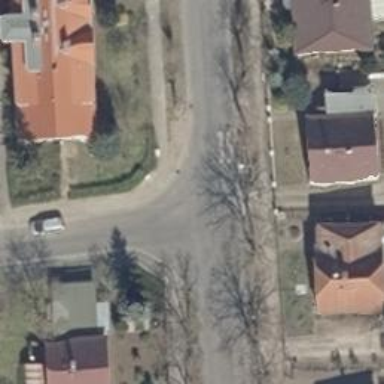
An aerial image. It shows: Road with "give way" sign.